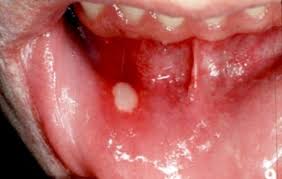
Condition: Mouth Ulcer